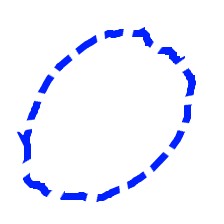
Shape: circle